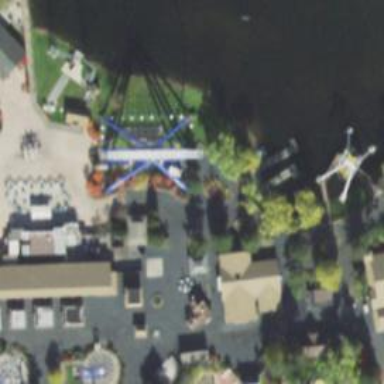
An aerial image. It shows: Big wheel attraction.